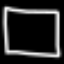
Label: square